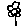
Label: flower